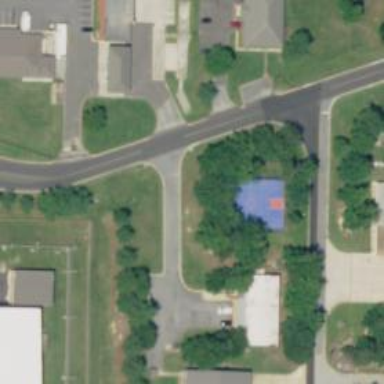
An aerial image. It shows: Basketball court with asphalt surface.